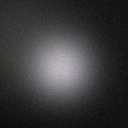
Screen state: off